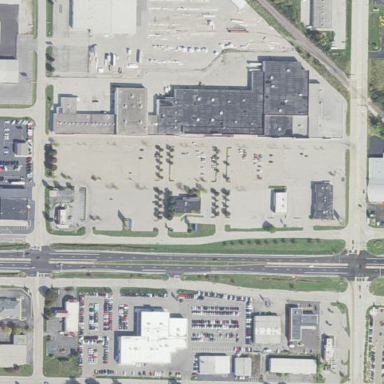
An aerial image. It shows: Retail area.